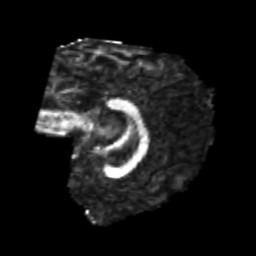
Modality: FA
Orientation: sagittal
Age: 24
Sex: female
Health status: healthy
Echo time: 0.074 s